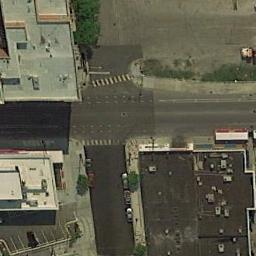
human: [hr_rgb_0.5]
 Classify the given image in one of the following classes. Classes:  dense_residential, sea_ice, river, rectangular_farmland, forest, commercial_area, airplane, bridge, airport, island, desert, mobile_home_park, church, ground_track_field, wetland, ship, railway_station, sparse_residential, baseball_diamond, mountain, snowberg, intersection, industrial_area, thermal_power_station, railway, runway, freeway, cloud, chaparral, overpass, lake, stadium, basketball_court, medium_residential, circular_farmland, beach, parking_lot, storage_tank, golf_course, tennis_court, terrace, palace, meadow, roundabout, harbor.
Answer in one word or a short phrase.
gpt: intersection